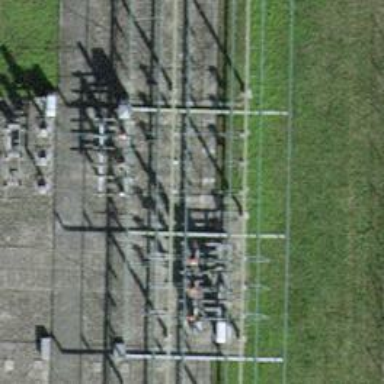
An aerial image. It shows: Power line with 3 cables. The line type is busbar.